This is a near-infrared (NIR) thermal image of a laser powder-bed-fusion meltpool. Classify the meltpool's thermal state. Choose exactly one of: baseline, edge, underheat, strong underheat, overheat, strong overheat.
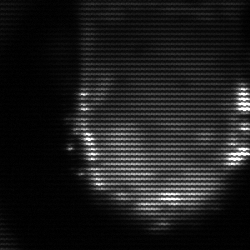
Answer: baseline